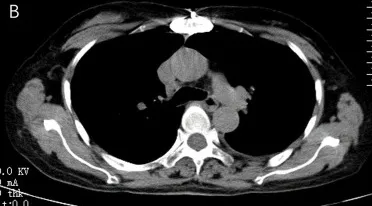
Chest computed tomography at different time points. A chest CT was taken again, showed a new bilateral pleural effusion (C, D).
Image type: radiology (ct)